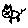
Label: cat